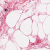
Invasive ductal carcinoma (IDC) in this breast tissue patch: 0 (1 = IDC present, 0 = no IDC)